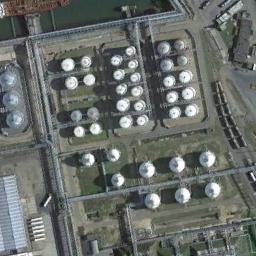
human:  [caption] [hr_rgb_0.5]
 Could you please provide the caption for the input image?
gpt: There are nine tanks of different size .

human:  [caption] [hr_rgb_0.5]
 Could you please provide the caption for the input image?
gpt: There are many different-sized storage tanks and many buildings in the factory, And there are large lawns in the factory .

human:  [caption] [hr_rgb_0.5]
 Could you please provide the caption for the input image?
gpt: There are several buildings beside the storage tanks .

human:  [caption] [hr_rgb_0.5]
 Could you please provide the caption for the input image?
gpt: There are many storage tanks on the bare land next to the river .

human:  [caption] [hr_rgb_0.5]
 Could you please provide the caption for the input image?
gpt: There are some storage tanks arranged neatly .